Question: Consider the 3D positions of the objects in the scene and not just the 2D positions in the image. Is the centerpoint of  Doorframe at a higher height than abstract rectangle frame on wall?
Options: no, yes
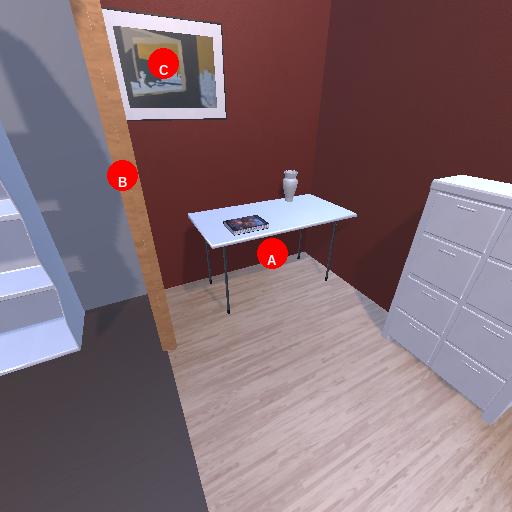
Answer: no